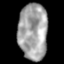
Tissue: lung
Cell type: Epithelial cells
Senescence score: 0.1985
Nuclear area (px): 1616
Mean DAPI intensity: 162.238